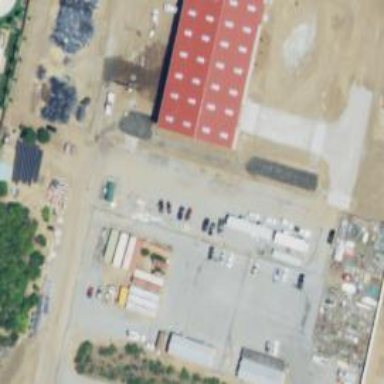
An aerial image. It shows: Warehouse building.